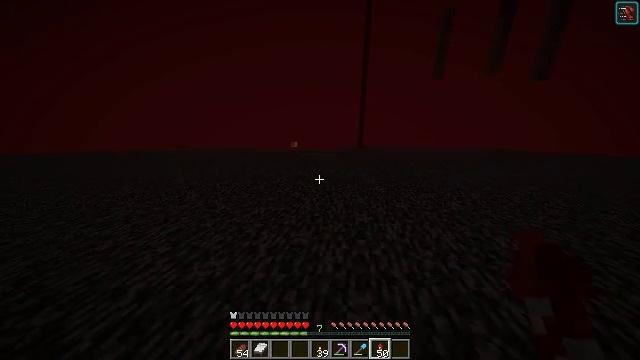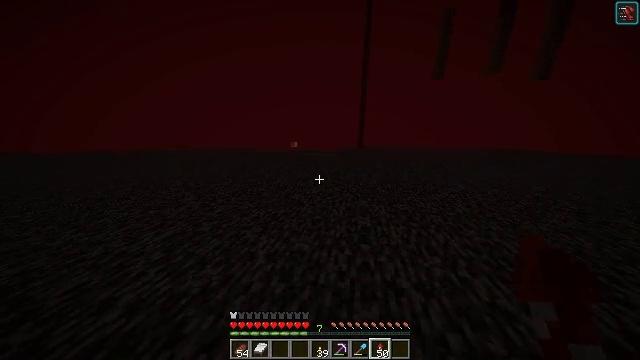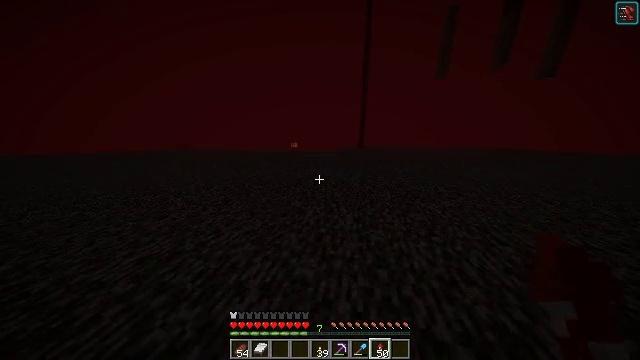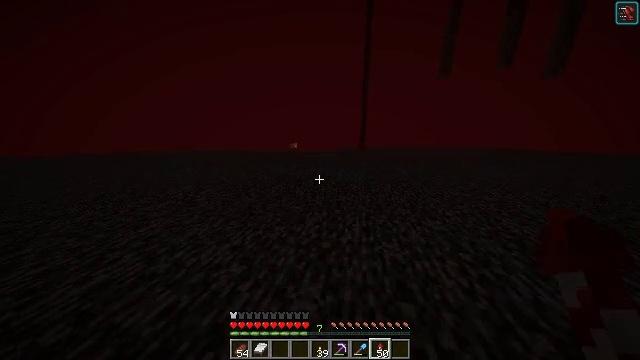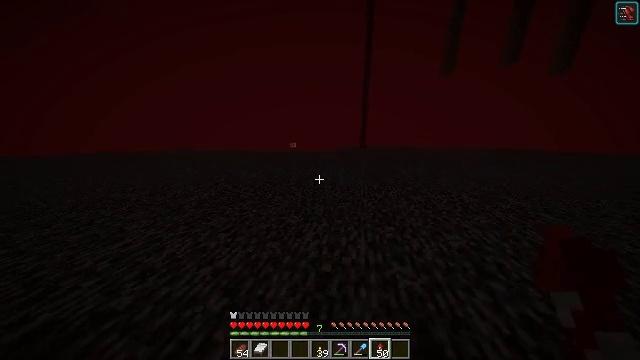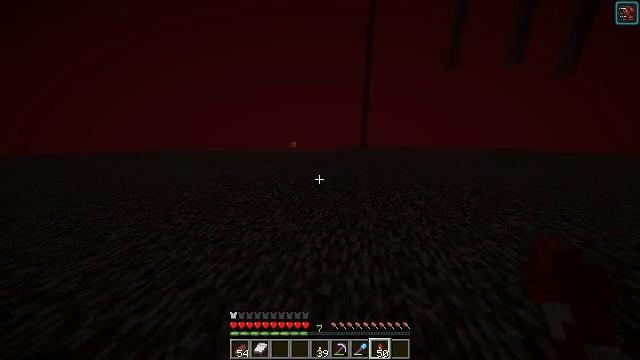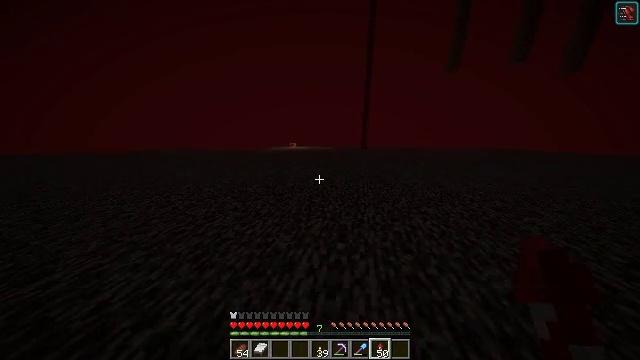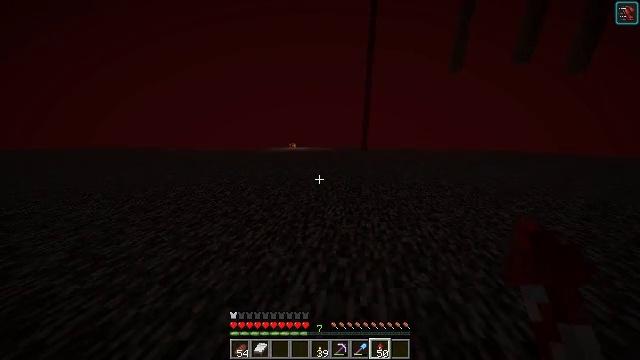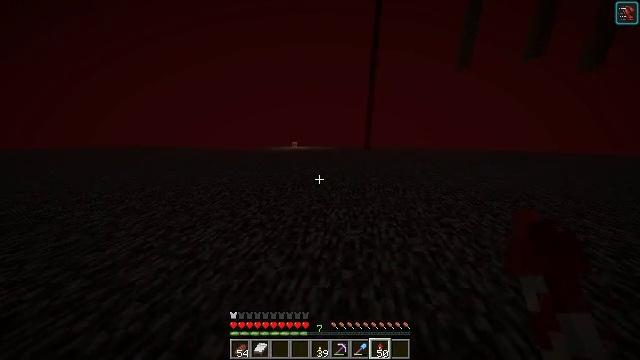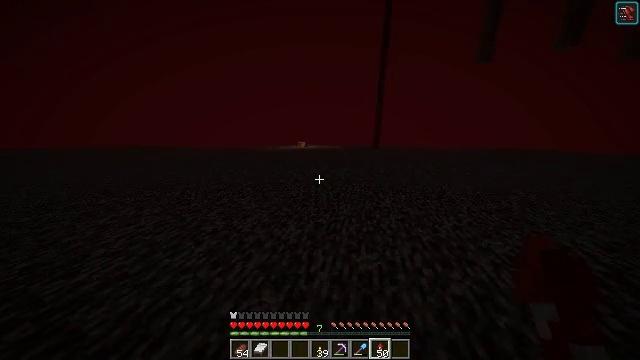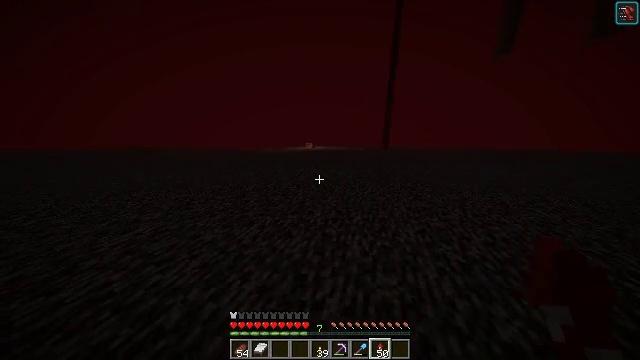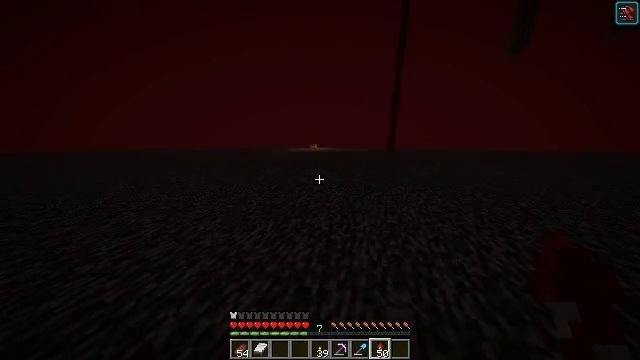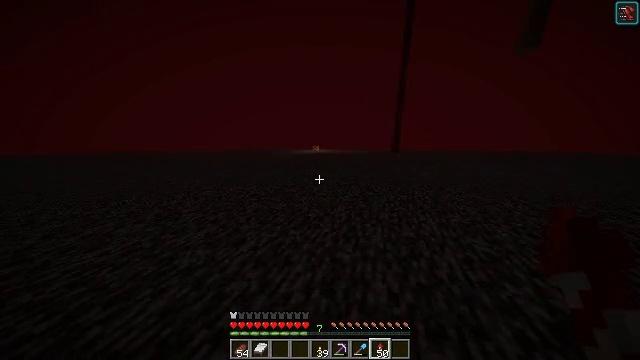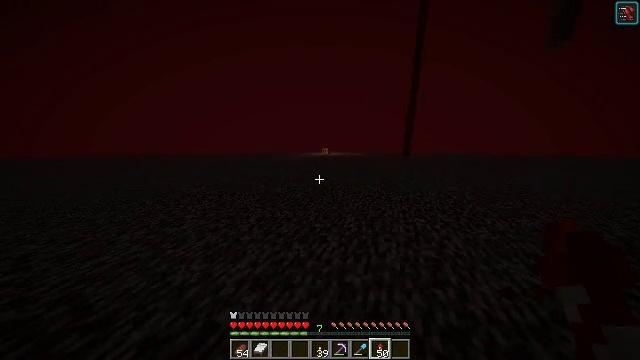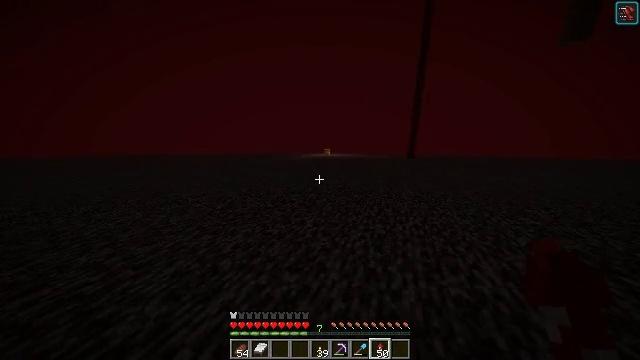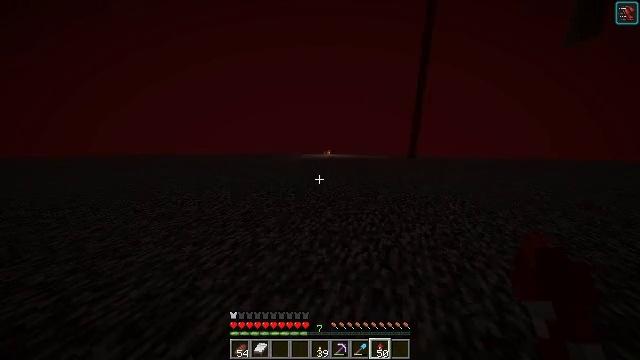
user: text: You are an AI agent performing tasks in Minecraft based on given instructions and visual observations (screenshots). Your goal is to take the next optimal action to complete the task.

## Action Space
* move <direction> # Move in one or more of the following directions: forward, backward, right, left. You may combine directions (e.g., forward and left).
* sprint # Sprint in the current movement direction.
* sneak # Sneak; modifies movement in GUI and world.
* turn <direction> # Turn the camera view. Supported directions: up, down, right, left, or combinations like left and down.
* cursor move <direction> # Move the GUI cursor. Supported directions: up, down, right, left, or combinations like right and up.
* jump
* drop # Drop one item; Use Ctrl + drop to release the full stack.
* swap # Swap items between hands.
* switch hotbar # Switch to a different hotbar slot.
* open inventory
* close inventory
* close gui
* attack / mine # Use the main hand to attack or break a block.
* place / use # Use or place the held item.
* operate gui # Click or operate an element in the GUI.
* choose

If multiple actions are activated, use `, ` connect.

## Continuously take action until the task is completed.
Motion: motion action
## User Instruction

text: Remove a firework rocket from the inventory.
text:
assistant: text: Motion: move forward
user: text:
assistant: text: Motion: move forward
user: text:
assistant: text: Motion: move forward
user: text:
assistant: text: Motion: move forward
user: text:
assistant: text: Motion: move forward
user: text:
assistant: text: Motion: move forward
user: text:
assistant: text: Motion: move forward
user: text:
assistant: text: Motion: move forward
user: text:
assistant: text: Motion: move forward, turn left
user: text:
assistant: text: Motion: move forward, turn left
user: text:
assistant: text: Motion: move forward, turn left
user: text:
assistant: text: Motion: move forward, turn left
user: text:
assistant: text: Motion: move forward, turn left and up
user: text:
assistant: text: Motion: move forward
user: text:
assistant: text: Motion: move forward
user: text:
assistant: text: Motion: move forward, turn left and up
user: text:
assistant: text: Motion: move forward, turn up
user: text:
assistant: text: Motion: move forward, turn right
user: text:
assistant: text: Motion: move forward
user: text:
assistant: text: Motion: move forward
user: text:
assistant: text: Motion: move forward, turn down
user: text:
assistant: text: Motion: move forward
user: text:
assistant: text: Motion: move forward
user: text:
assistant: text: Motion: move forward
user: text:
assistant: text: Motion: move forward, turn left
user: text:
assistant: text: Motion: move forward
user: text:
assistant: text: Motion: move forward
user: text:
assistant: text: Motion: move forward
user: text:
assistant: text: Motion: move forward
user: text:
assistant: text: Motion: move forward